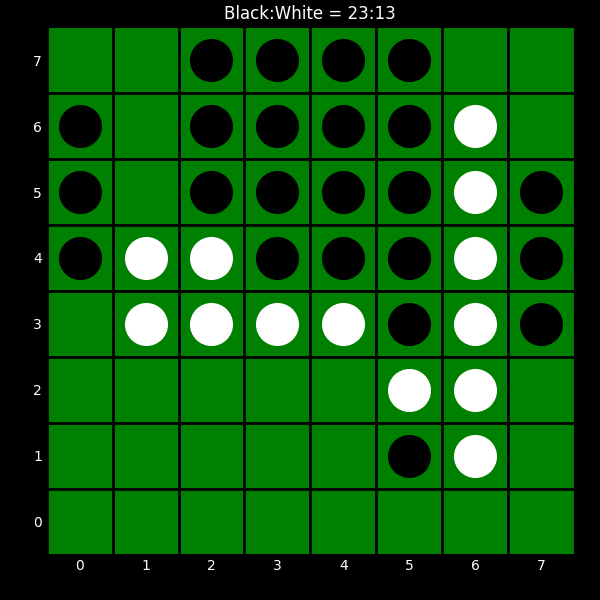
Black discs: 23
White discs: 13